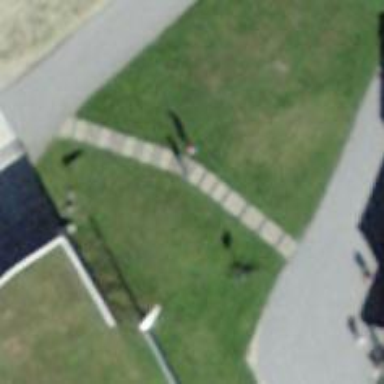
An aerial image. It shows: Concrete steps along the road made of concrete plates.